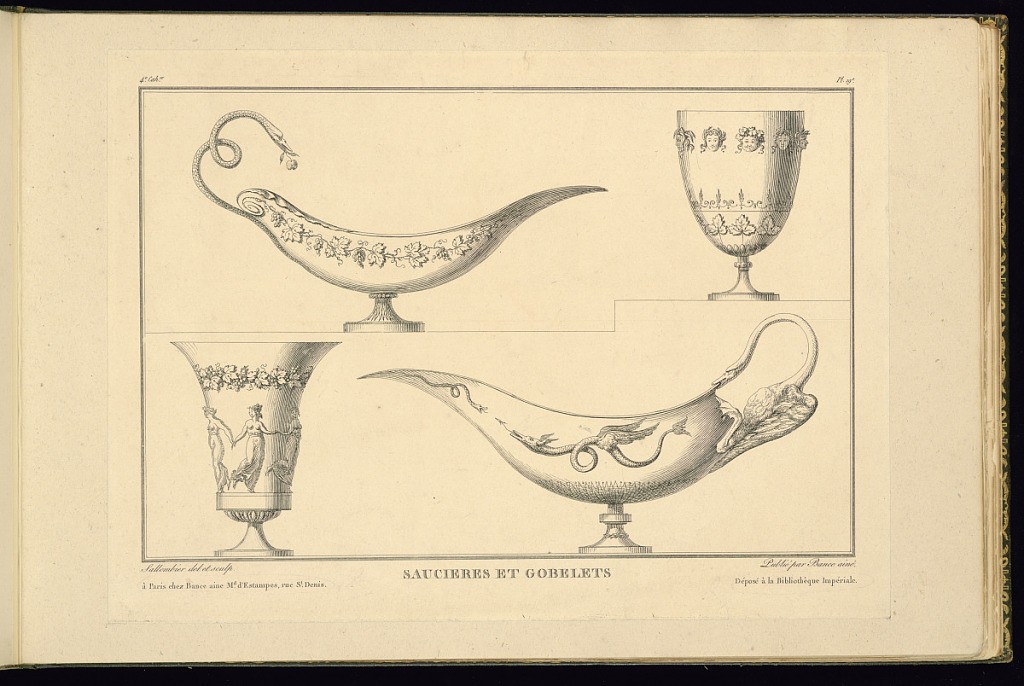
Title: SAUCIERES ET GOBLETS
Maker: Henri Sallembier, French, ca. 1753 - 1820
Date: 1805
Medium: Etching on paper
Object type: Print
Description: Design for two sauce boats and two cups with Empire style motifs decorated with grape vines, a handle in the form of a snake with an apple in his mouth, women holding hands, a dragon, masks (mascarons), swan, and scrolling leaves. The plate is titled, signed, and numbered.